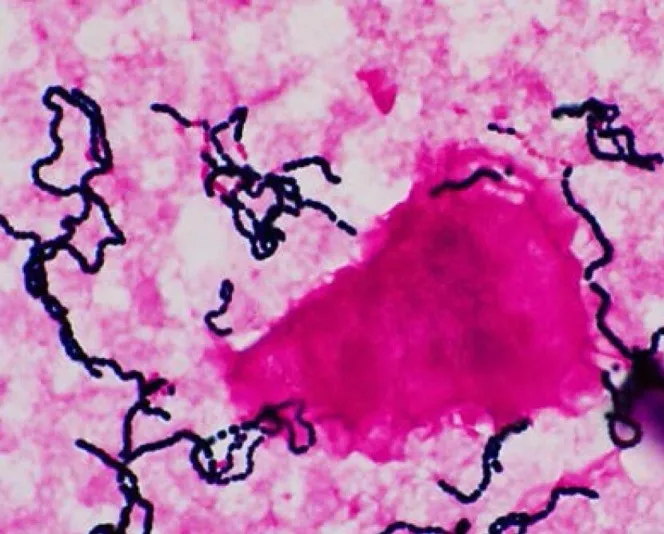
Gram staining of blood culture showing Gram-positive cocci in long chains and some decolorized Gram-negative bacteria (x1000 magnification).
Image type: pathology (gram)